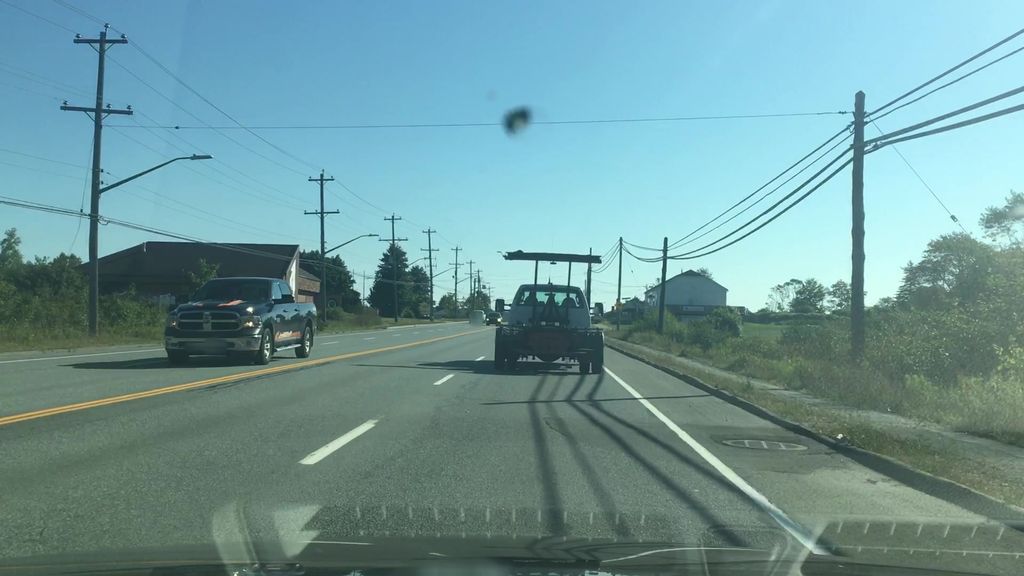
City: halifax